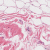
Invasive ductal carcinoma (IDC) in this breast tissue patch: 0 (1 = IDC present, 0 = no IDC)